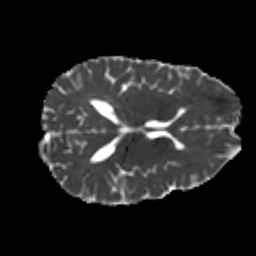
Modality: MD
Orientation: axial
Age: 19
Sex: male
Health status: healthy
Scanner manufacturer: philips
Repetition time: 7.386 s
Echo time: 0.08599 s